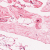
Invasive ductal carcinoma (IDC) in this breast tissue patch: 0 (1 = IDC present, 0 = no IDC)